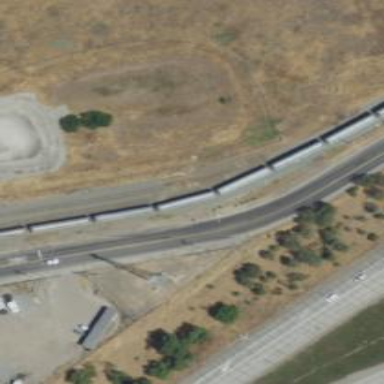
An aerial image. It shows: Rail spur service.